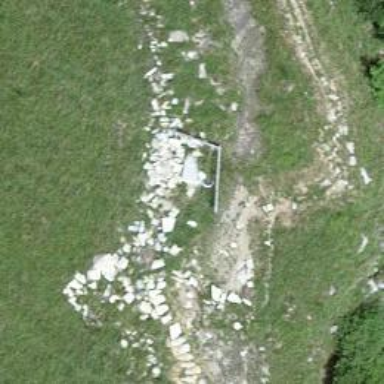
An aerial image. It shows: Ground path.